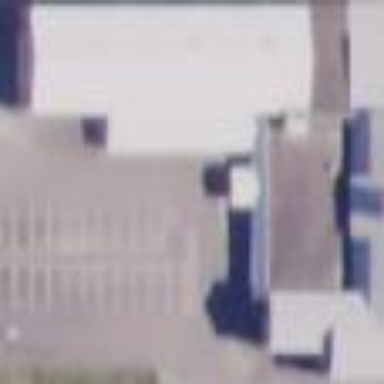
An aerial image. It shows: Building housing furniture shop.